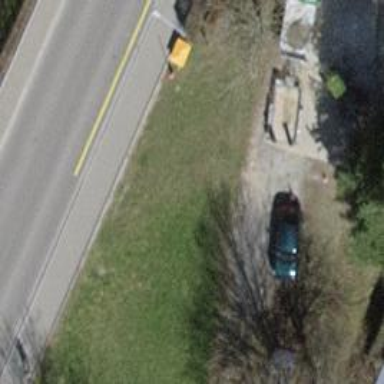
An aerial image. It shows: Grit bin.